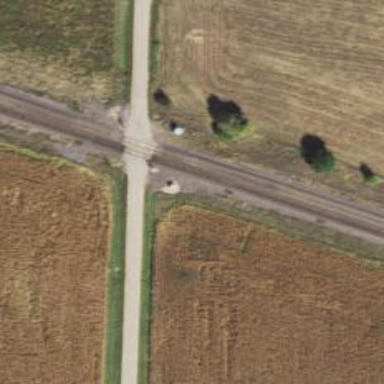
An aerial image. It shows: Level crossing along the railway.